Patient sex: F
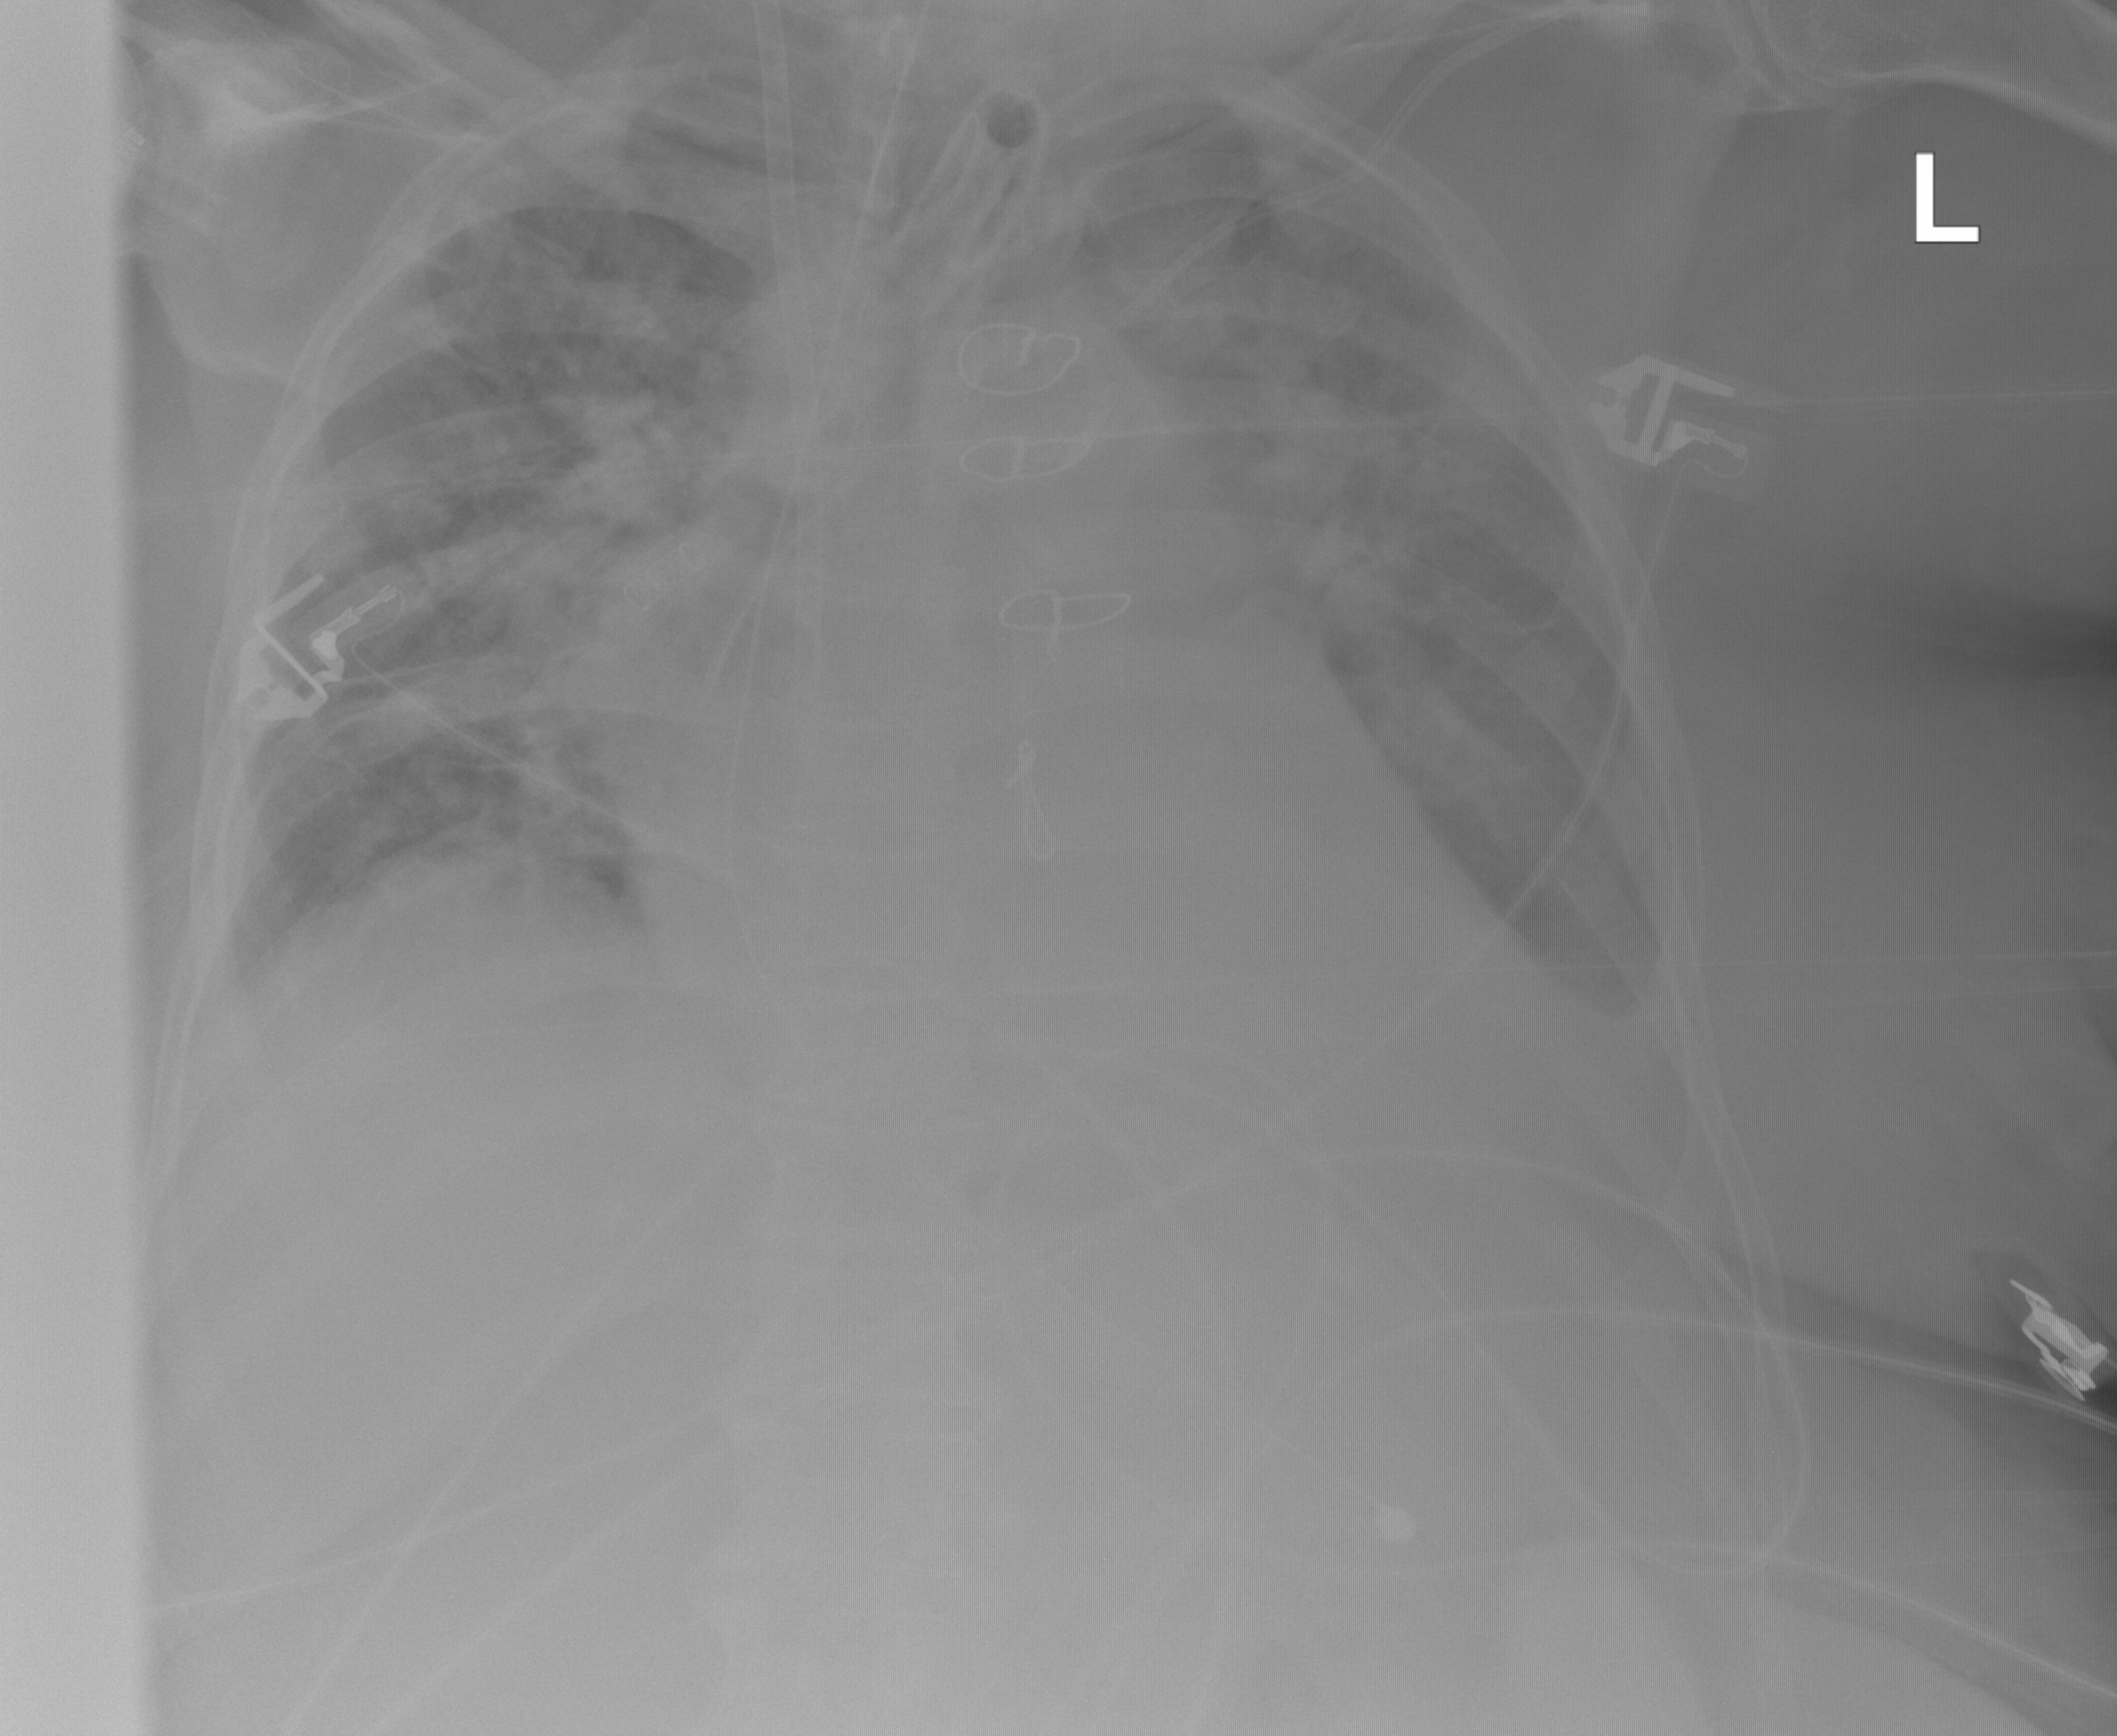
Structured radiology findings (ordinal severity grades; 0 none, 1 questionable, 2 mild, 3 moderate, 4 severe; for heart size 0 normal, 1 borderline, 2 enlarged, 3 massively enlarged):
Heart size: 2
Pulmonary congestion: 2
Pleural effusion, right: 0
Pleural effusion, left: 0
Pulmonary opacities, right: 2
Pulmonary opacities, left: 2
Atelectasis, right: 0
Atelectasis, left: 3